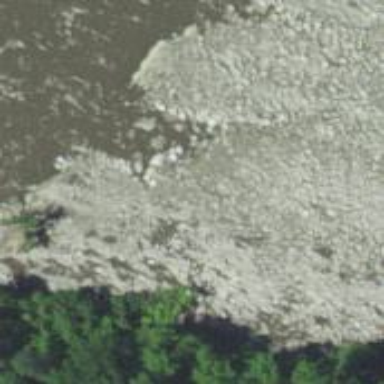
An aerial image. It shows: Rapids in the waterway with whitewater.